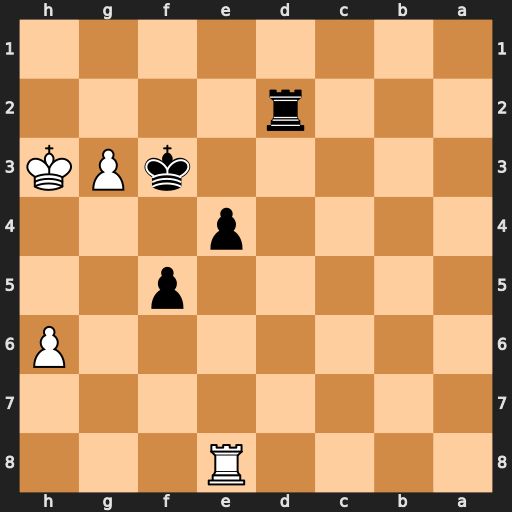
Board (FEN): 4R3/8/7P/5p2/4p3/5kPK/3r4/8
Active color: b
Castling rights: -
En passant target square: -
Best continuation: Rd6 Kh4 Rxh6+